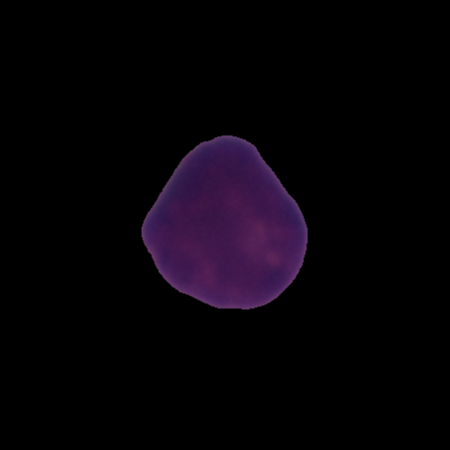
Label: healthy